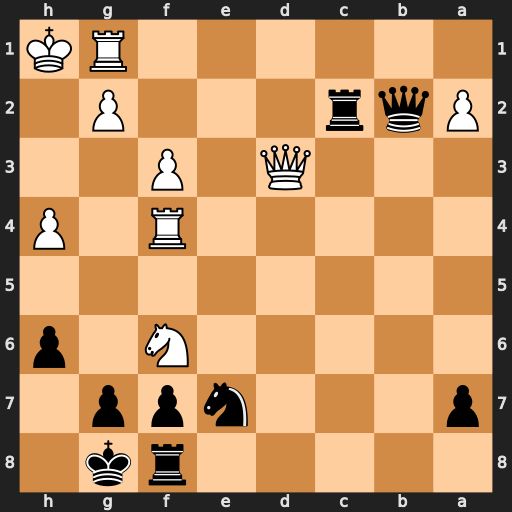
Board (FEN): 5rk1/p3npp1/5N1p/8/5R1P/3Q1P2/Pqr3P1/6RK
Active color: b
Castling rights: -
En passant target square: -
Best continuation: gxf6 Rg4+ Kh8